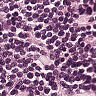
Metastatic tissue present: no